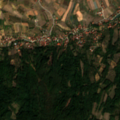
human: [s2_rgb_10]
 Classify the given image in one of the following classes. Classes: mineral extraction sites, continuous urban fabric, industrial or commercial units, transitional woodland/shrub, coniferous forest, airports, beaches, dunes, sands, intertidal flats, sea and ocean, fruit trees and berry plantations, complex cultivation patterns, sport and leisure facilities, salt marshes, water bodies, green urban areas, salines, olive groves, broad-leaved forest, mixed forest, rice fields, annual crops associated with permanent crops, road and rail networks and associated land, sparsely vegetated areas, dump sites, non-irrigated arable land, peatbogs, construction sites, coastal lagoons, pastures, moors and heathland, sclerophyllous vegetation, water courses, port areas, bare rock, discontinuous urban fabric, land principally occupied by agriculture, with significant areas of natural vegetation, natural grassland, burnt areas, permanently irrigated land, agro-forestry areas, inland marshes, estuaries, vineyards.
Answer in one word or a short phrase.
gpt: discontinuous urban fabric, complex cultivation patterns, land principally occupied by agriculture, with significant areas of natural vegetation, broad-leaved forest